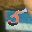
Label: 5